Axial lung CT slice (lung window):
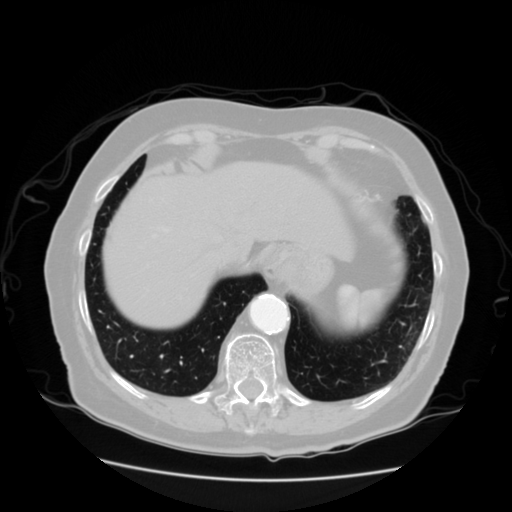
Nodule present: no